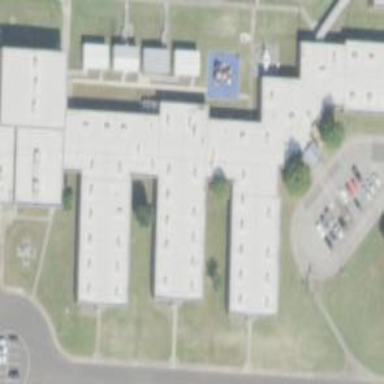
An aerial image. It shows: School building.